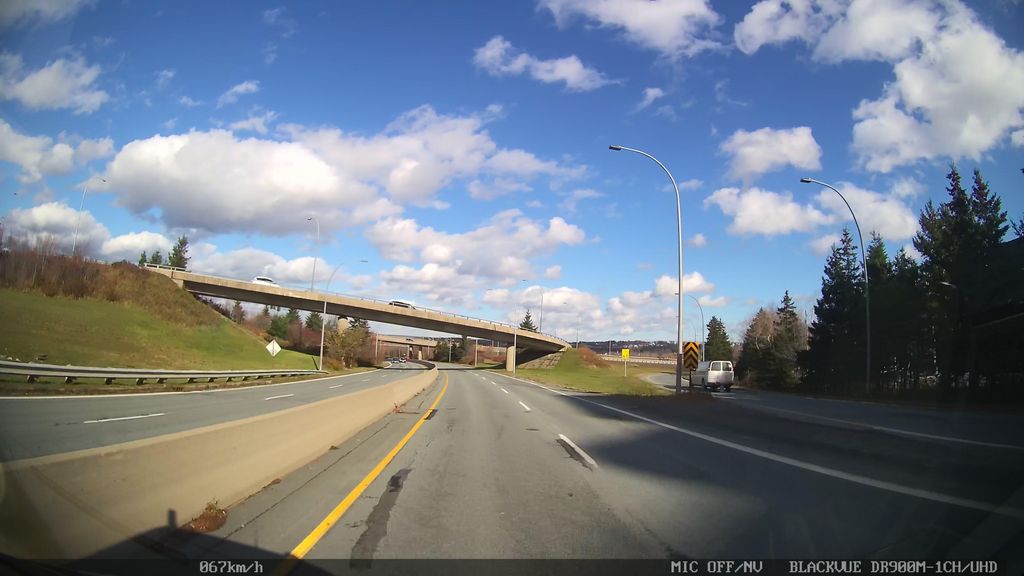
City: halifax